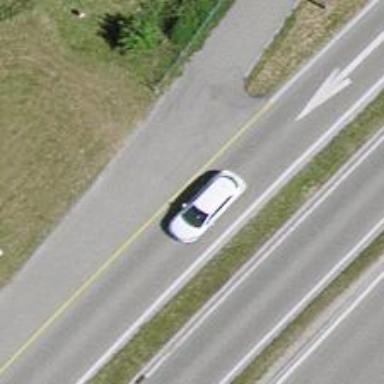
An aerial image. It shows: Trunk link highway with asphalt surface.